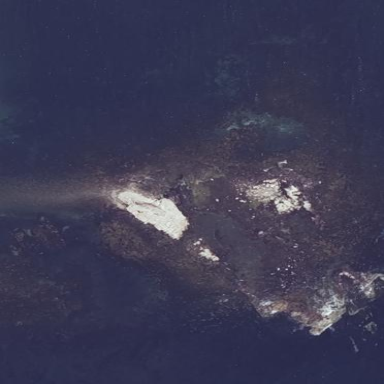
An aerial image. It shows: Islet located along the natural coastline.